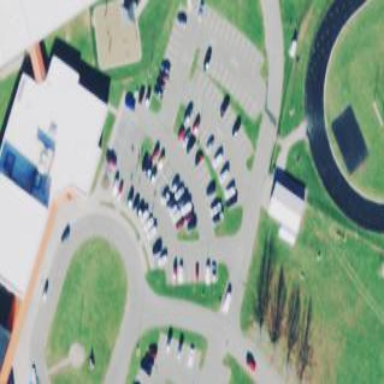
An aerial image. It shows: Parking area.